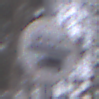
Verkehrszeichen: Mautpflicht
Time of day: Midday
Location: Outdoor (Nature)
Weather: Overcast
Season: Autumn
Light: Natural